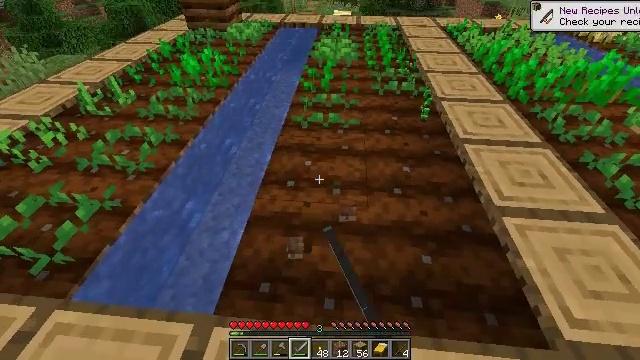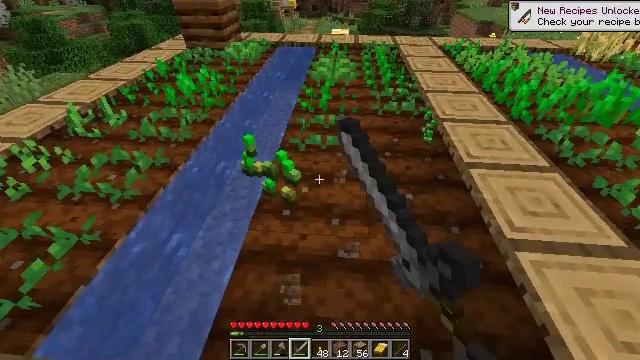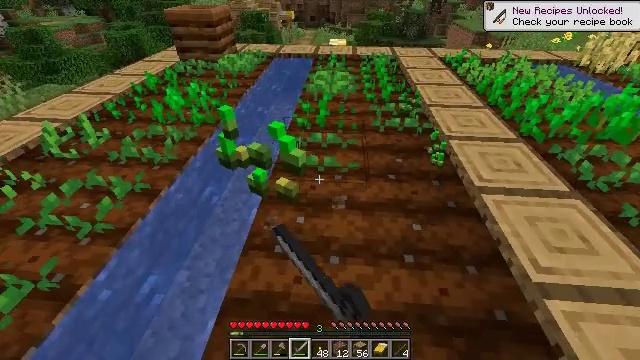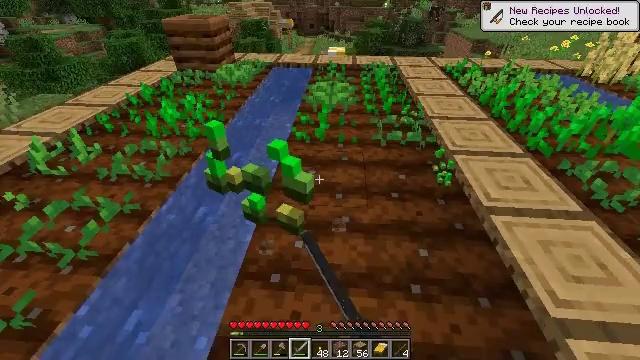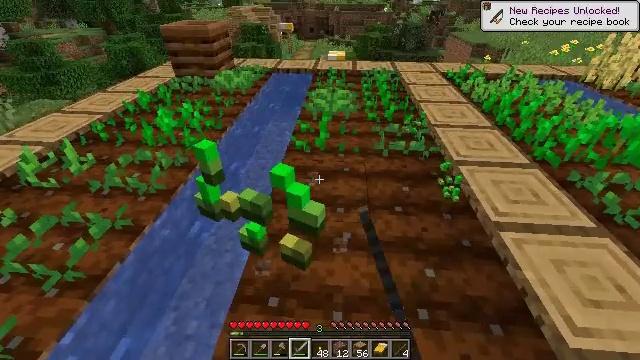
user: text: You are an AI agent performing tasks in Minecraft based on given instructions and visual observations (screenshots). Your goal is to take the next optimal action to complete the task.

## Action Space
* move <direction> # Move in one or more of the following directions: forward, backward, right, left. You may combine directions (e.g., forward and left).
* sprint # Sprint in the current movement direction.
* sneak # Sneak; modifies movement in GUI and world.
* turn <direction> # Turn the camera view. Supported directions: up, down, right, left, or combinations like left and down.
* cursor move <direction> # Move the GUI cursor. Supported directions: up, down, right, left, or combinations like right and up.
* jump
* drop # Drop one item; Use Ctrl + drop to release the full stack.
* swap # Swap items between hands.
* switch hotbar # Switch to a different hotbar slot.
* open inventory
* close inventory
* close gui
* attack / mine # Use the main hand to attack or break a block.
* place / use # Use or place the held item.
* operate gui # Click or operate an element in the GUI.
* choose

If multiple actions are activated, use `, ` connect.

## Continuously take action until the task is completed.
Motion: motion action
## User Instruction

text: Break the potato plant to gather potatoes.
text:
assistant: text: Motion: move forward, turn up, attack / mine
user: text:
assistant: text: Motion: move forward, turn up, attack / mine
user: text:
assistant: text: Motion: move forward, turn up, attack / mine
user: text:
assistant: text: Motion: move forward, attack / mine
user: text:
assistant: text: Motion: attack / mine